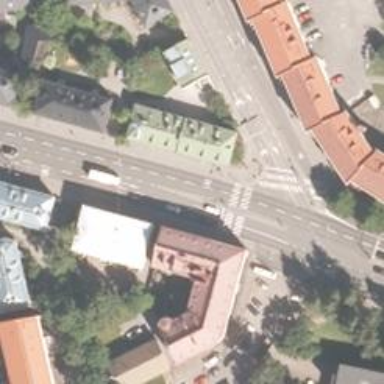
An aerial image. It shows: Secondary road with separate asphalt sidewalks and cycleway.